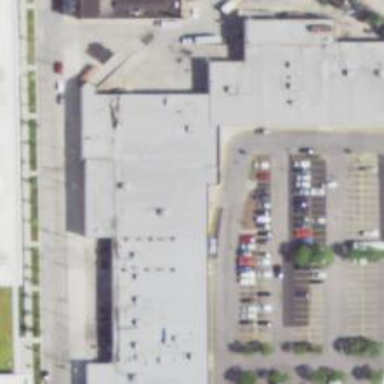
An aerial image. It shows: Supermarket.